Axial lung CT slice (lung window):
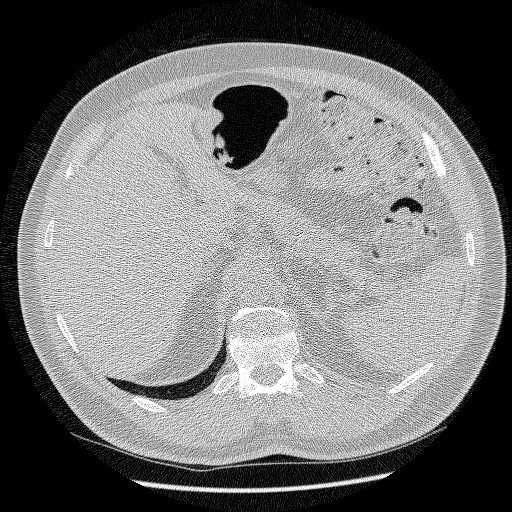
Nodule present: no